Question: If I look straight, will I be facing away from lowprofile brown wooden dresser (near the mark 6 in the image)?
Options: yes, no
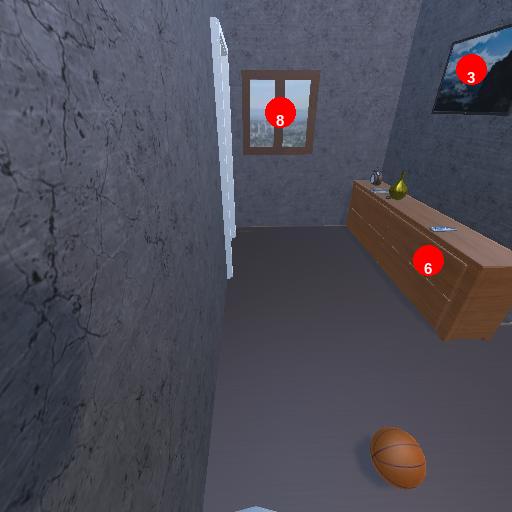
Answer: yes